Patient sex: M
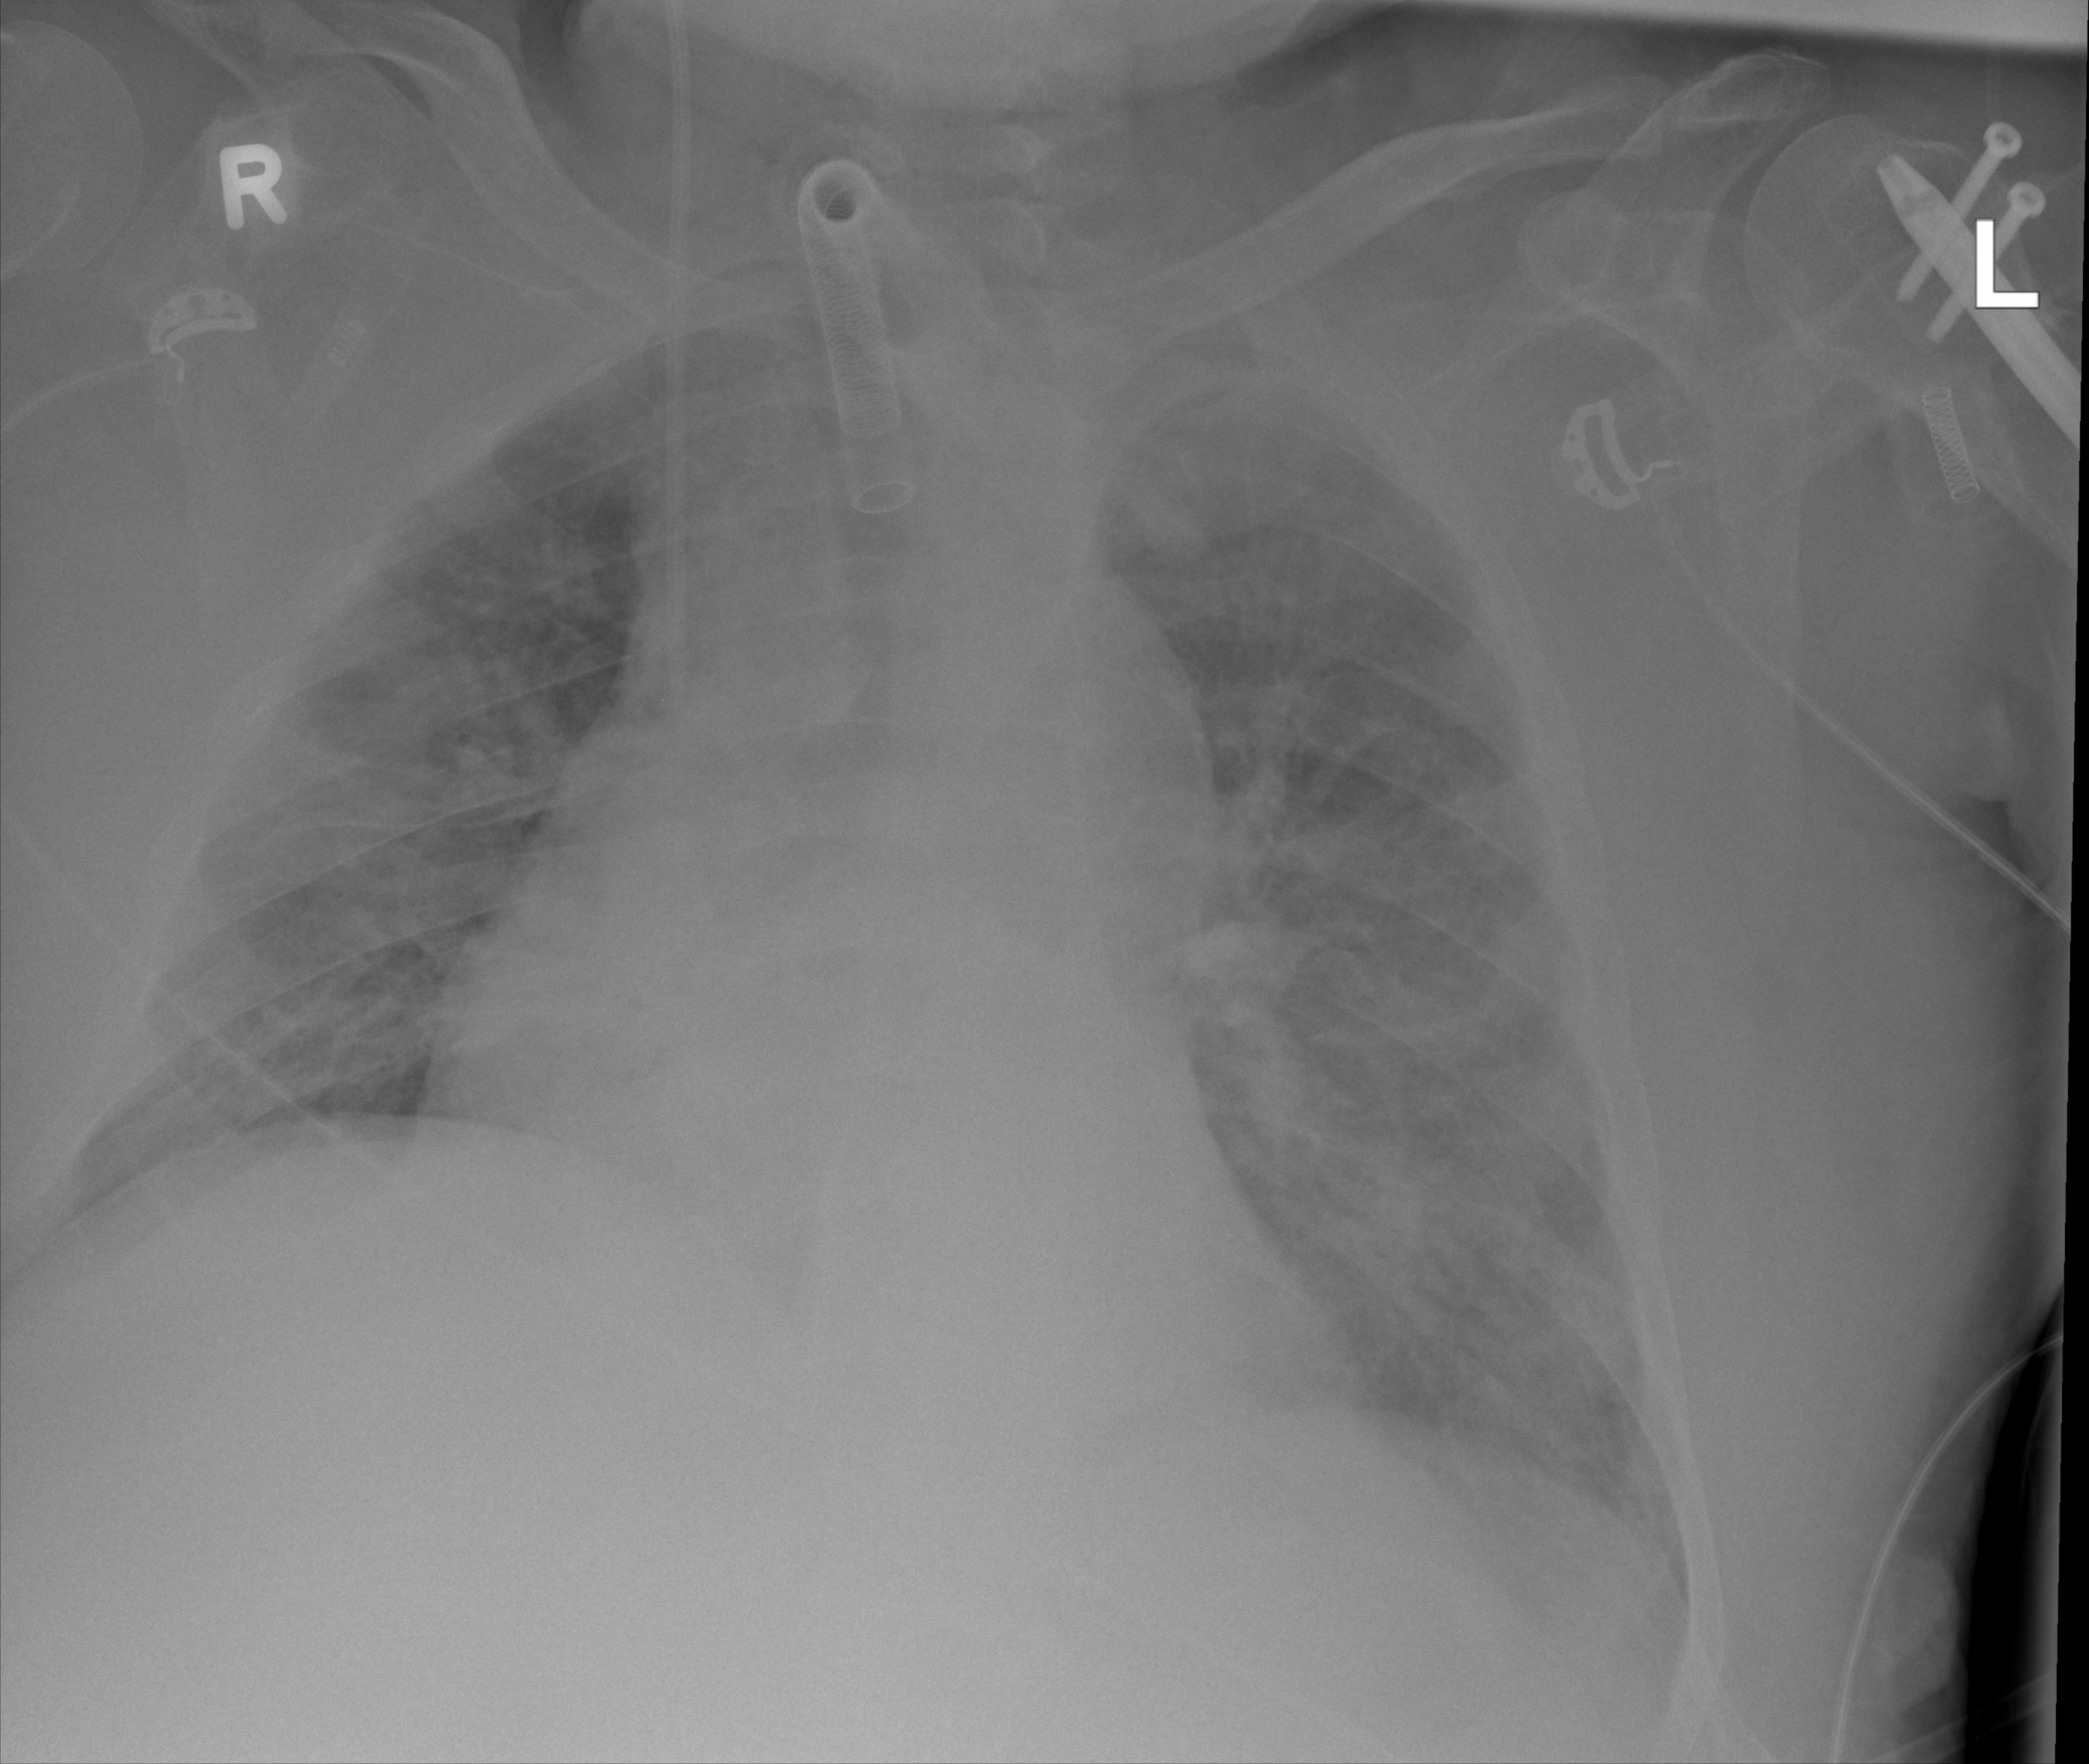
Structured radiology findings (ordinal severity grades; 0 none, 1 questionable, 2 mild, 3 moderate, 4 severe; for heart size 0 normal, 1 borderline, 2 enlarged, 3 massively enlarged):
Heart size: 2
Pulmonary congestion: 2
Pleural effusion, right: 2
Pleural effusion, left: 2
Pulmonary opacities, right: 2
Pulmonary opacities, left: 2
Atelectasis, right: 2
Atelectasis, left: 2